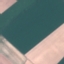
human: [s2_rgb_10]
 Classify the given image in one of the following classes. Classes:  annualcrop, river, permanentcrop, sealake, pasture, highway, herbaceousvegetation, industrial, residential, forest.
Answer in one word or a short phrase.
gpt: AnnualCrop